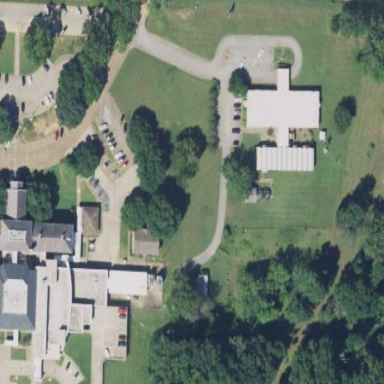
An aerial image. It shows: Hospital providing healthcare services.